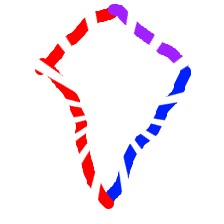
Shape: kite